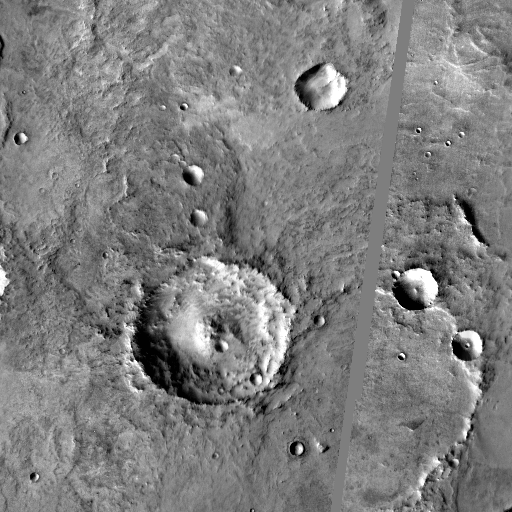
Crater classes present: Background, Other, Buried, Secondary